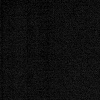
Atmospheric dust classification: dusty